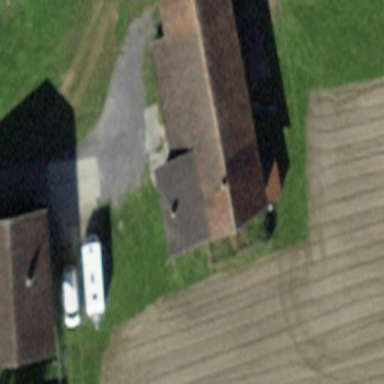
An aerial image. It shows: Farmyard area.